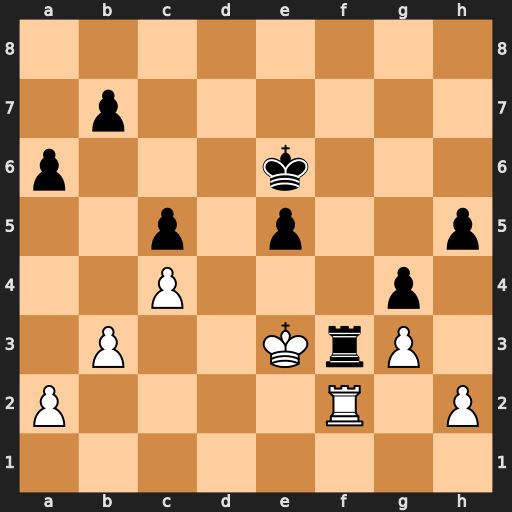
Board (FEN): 8/1p6/p3k3/2p1p2p/2P3p1/1P2KrP1/P4R1P/8
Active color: w
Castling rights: -
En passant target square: -
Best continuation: Rxf3 gxf3 Kxf3